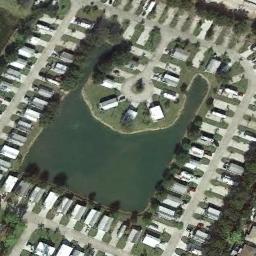
Label: residential